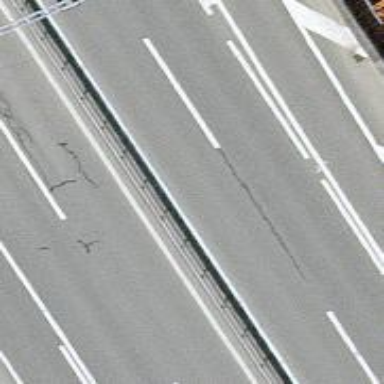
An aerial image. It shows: Motorway junction.